Field crop: maize
Growth stage: 2
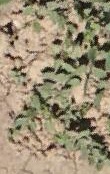
Species: convolvulus